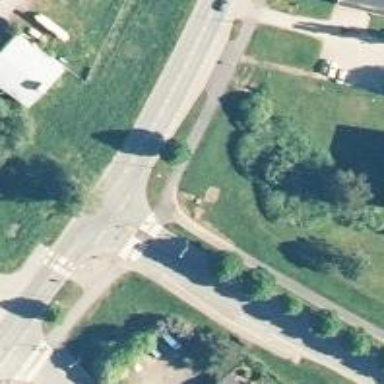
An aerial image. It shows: Asphalt cycleway.